Interaction volume radius: 10 \u00c5
Interaction volume height: 15 \u00c5
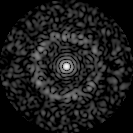
Disorder parameter: 0.8202